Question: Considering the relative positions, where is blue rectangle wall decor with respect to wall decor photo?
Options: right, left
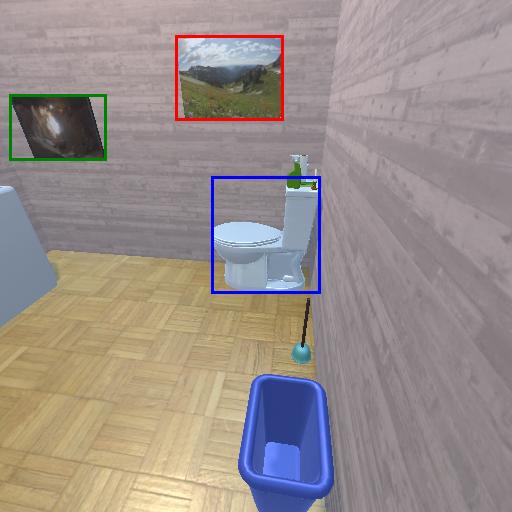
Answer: right